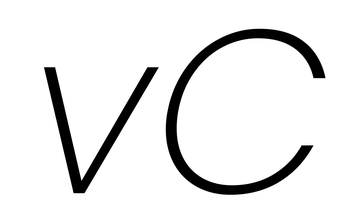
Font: Poppins-ExtraLightItalic